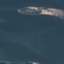
Land use / land cover: SeaLake